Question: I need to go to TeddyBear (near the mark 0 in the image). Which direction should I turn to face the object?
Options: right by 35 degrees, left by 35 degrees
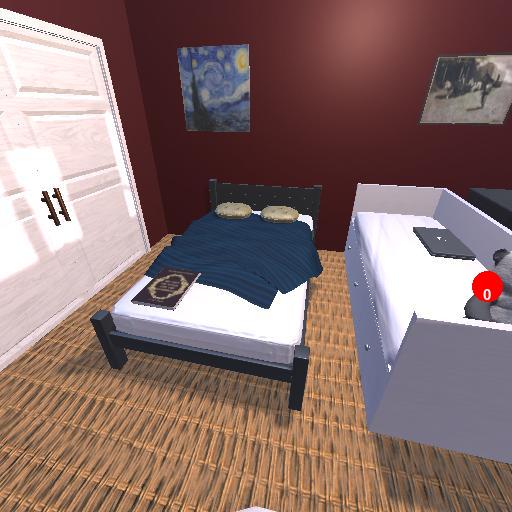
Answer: right by 35 degrees